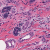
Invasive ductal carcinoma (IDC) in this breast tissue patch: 1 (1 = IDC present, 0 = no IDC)